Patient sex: M
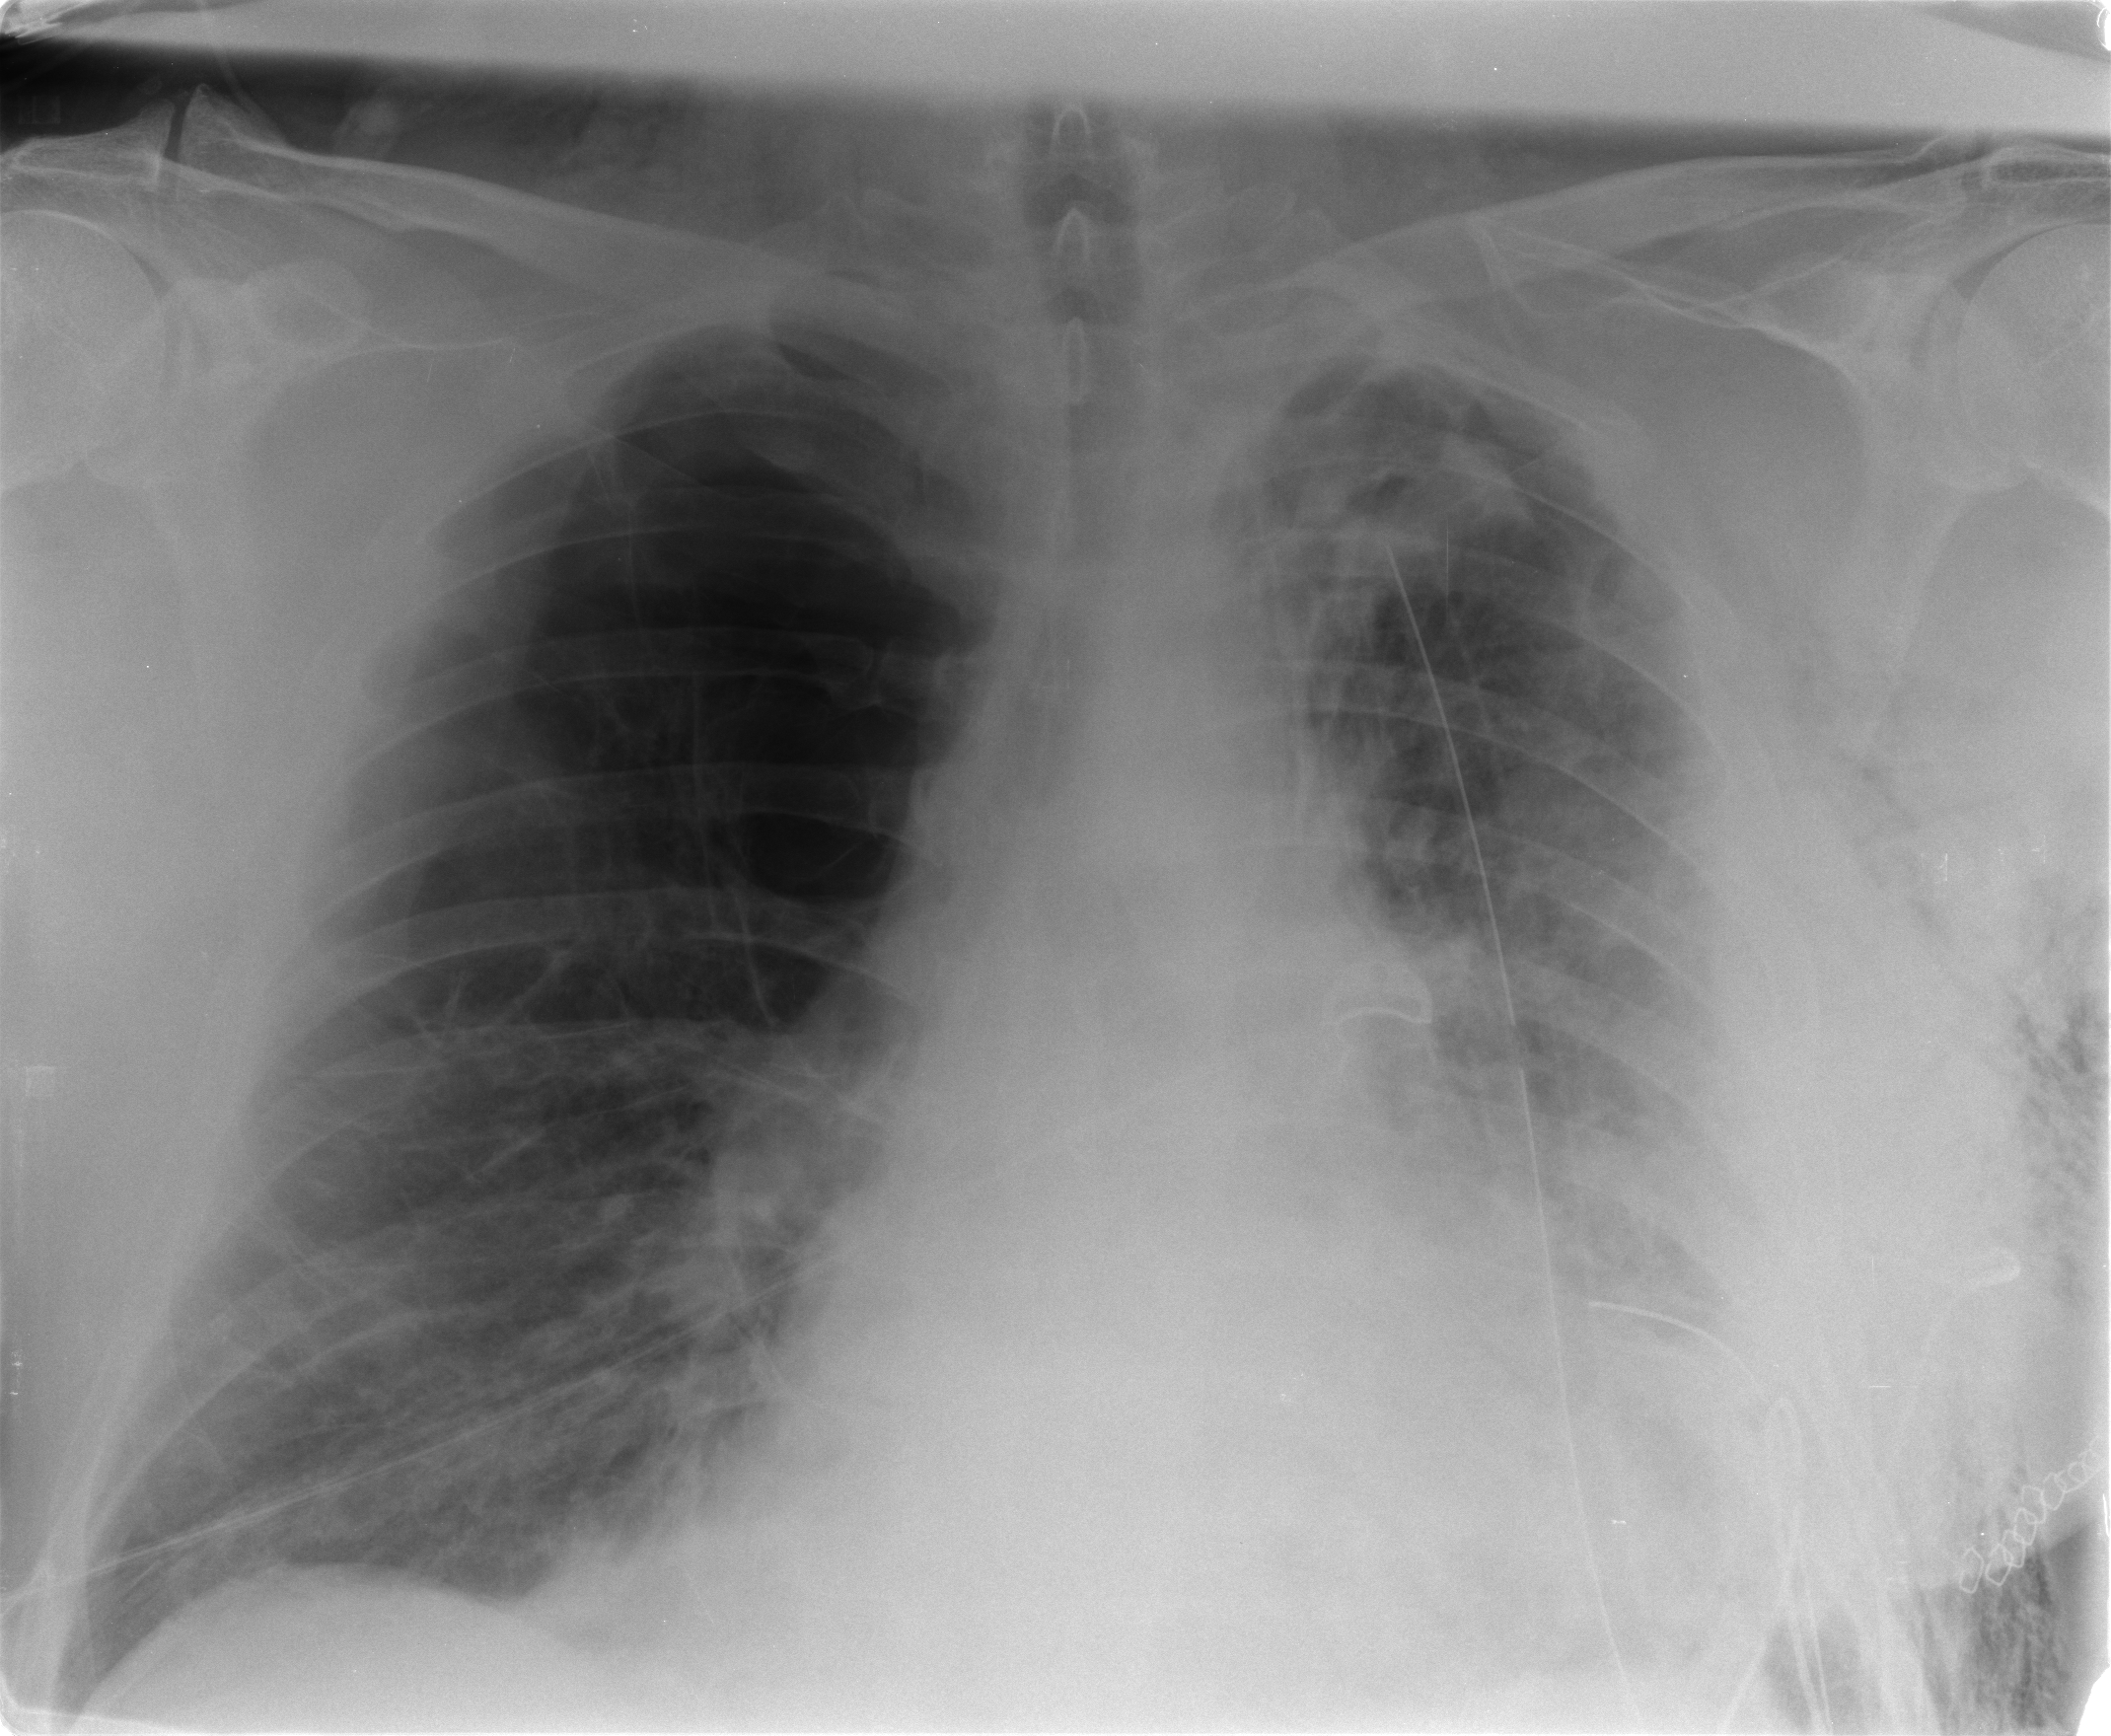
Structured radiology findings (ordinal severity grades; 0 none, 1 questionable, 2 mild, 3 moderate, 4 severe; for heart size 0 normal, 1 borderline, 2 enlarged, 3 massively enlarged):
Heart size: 2
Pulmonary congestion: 1
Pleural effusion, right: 0
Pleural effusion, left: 2
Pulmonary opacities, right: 0
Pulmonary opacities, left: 2
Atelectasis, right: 1
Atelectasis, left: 2